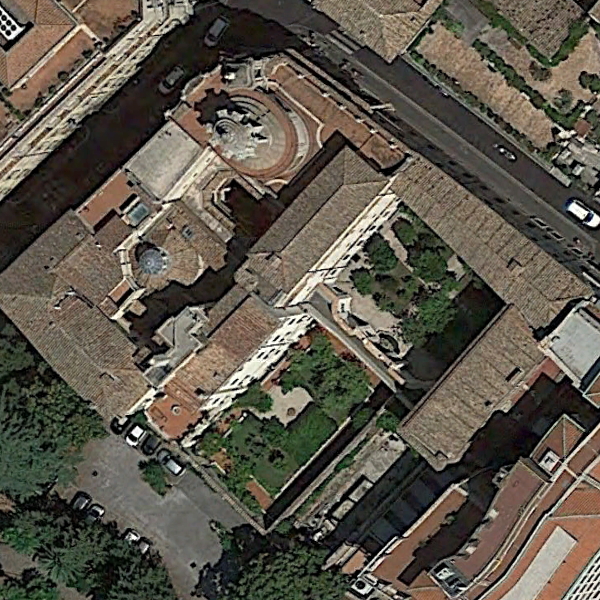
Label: Church